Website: home-depot
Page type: delivery-shipping
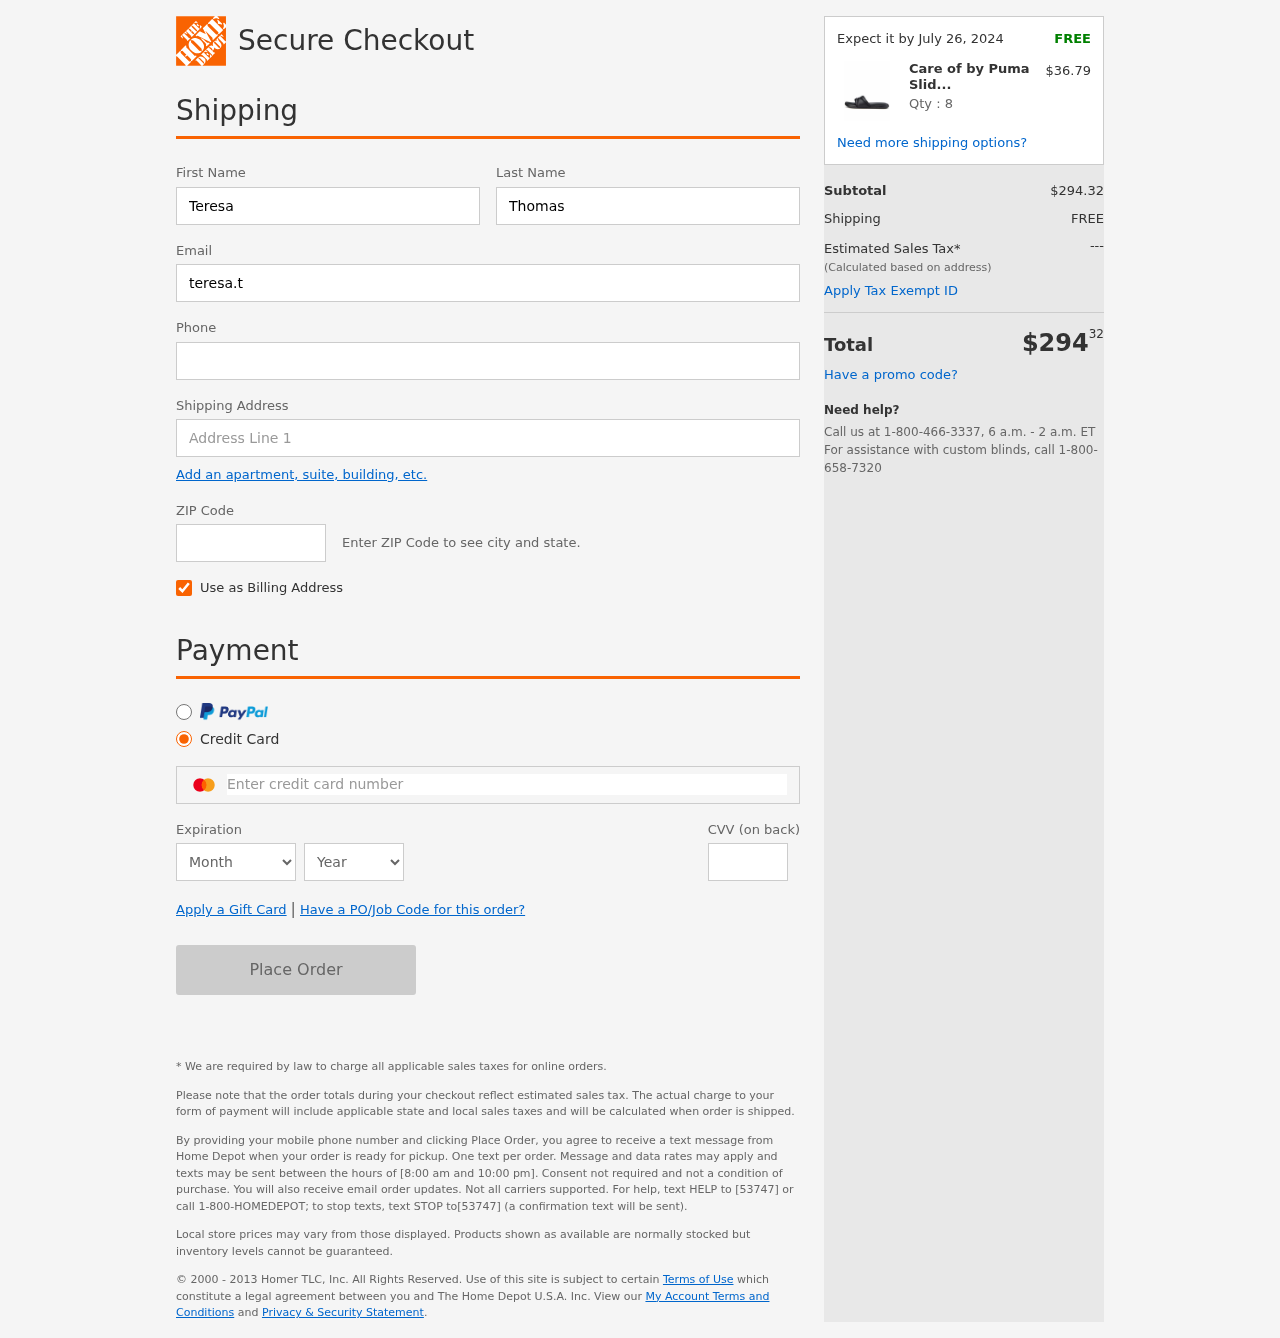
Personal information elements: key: PII_CARD_CVV
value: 549
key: PII_CARD_EXPIRY_MONTH
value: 10
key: PII_CARD_EXPIRY_YEAR
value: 30
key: PII_CARD_NUMBER
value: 5391 1653 6574 8901
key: PII_EMAIL
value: teresa.thomas@yahoo.com
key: PII_FIRSTNAME
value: Teresa
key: PII_LASTNAME
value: Thomas
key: PII_PHONE
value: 7735835039
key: PII_POSTCODE
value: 08454
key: PII_STREET
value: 49828 Cameron Plain
Product elements: key: PRODUCT1_NAME
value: Care of by Puma Slide 2 Women's Flip Flops
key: PRODUCT1_PRICE
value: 36.79
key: PRODUCT1_QUANTITY
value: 8
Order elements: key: ORDER_DELIVERY_DATE
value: Expect it by July 26, 2024
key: ORDER_SUBTOTAL
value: $294.32
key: ORDER_SHIPPING_COST
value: FREE
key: ORDER_TOTAL
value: $29432